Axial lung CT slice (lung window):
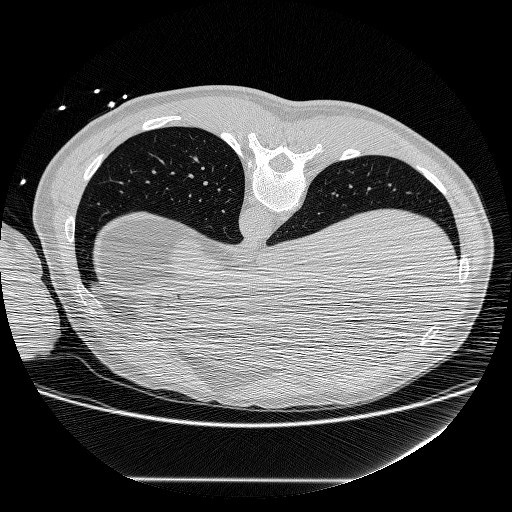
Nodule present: no